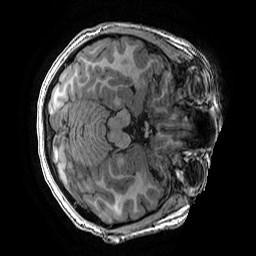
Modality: T1w
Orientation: axial
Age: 14
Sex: female
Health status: ill
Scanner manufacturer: ge
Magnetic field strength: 3 T
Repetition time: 0.007664 s
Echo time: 0.00342 s